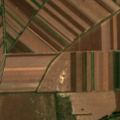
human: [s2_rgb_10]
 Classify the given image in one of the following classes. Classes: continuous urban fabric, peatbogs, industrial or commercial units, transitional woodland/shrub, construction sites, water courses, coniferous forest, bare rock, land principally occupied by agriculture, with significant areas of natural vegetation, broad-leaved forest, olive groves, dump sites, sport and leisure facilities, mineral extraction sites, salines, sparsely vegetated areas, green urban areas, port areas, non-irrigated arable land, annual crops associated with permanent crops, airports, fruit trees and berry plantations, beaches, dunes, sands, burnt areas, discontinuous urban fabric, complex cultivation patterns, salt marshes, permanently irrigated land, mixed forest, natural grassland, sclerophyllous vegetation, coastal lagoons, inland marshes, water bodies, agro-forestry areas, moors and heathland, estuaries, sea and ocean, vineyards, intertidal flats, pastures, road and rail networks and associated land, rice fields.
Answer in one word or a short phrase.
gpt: non-irrigated arable land